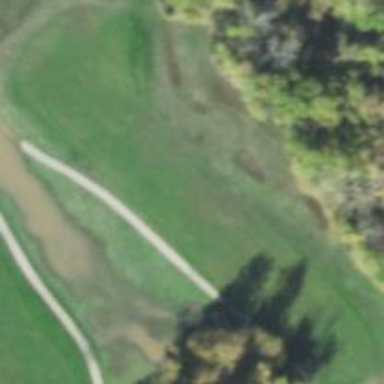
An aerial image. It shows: Golf fairway surrounded by grass.